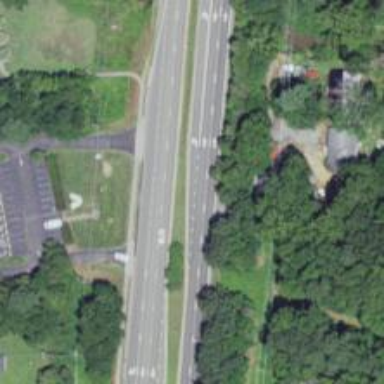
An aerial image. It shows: Asphalt trunk highway classified as expressway.